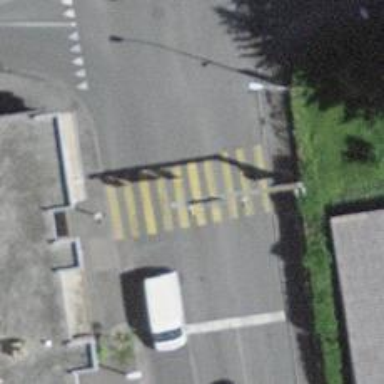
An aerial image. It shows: Crossing with traffic signals.